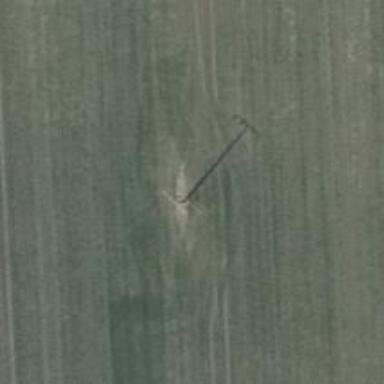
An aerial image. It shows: Minor power line.